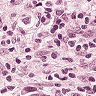
Metastatic tissue present: yes